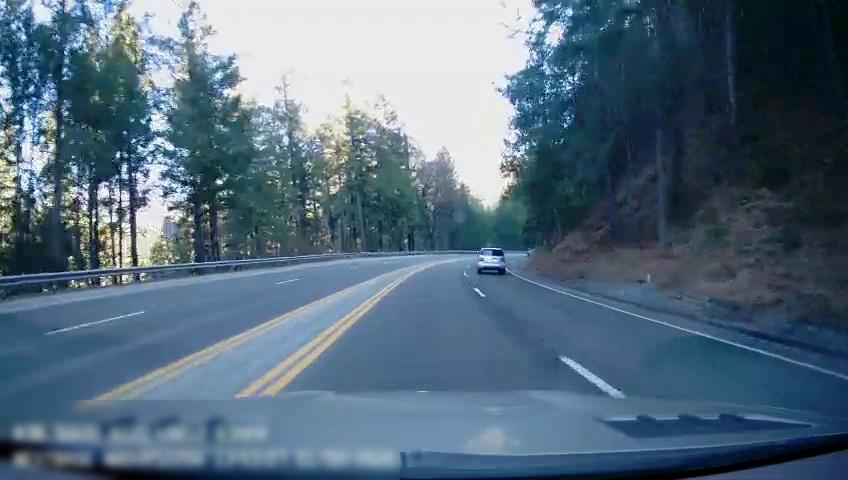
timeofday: Day
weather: Sunny
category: Drivable Space
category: Vehicles | Car
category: Vehicles | SUV
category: Lanes | Current Lane
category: Lanes | Alternate Lane
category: Lanes | Current Lane
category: Lanes | Alternate Lane
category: Lanes | Opposite Lane
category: Lanes | Opposite Lane
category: Lanes | Opposite Lane
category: Lanes | Opposite Lane